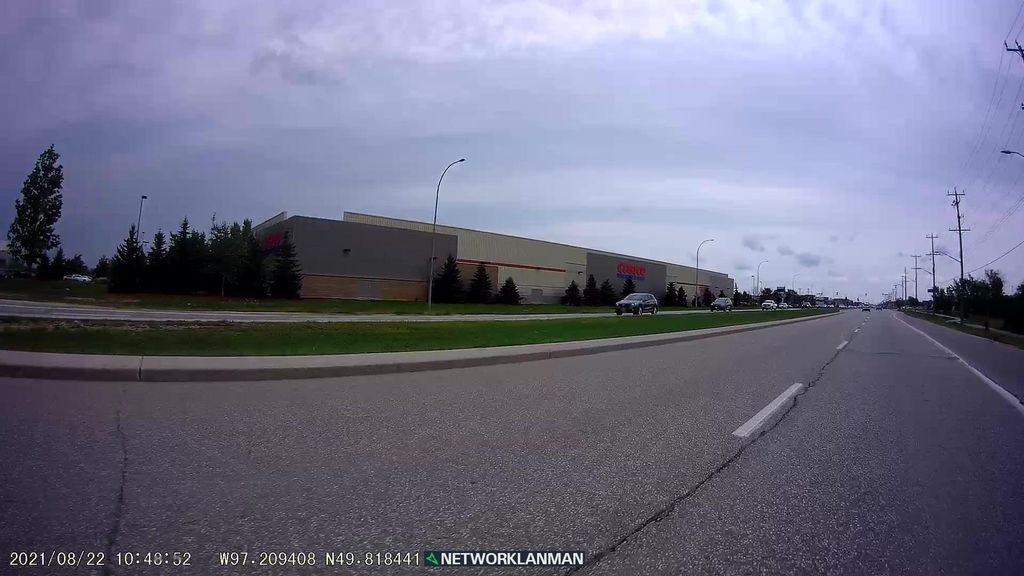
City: winnipeg